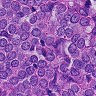
Metastatic tissue present: yes